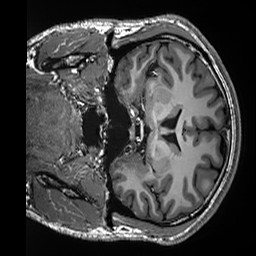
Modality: T1w
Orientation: coronal
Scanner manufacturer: siemens
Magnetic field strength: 3 T
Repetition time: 2.5 s
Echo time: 0.00299 s